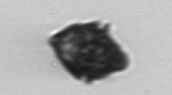
Label: Kryptoperidinium_triquetrum